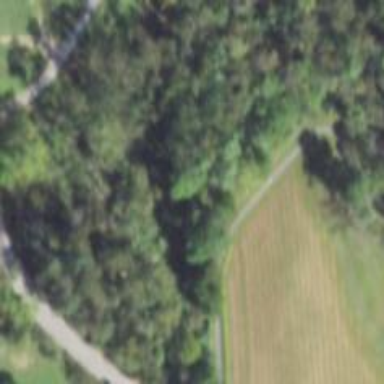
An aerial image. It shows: Path.